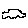
Label: car